Question: I am testing <URL>
It adds a submenu in a menu using , and as you can see on the jsfiddle.
For instance the html is:
'''
<nav>
<ul>
<li><a href="#" >Sec1</a></li>
<li><a href="#" >Sec2</a></li>
<li><a href="#" class="current">Sec3</a></li>
<li><a href="contacto.html" >Sec4</a></li>
<ul class="menu">
<li><a href="#" class="documents" data-icon="&#xe000">Documents</a></li>
<br>
<li><a href="#" class="messages" data-icon="&#xe001">Messages</a></li>
<br>
<li><a href="#" class="signout" data-icon="&#xe002">Sign Out</a></li>
</ul>
</ul>
</nav>
'''
the result is:

But there is an issue, I am adding the code to a <URL>, and Added the lines:
'''
<link rel="stylesheet" type="text/css" href="css/menu.css" />
<script type="text/javascript" src="js/jquery-1.9.0.min.js"></script>
<script type="text/javascript" src="js/menu.js"></script>
'''
to emulate those in jsfiddle. The html is:
'''
<!doctype html>
<head>
<title>Example</title>
<link rel="stylesheet" type="text/css" href="css/menu.css" />
<script type="text/javascript" src="js/jquery-1.9.0.min.js"></script>
<script type="text/javascript" src="js/menu.js"></script>
</head>
<body>
<nav>
<ul>
<li><a href="#" >Sec1</a></li>
<li><a href="#" >Sec2</a></li>
<li><a href="#" class="current">Sec3</a></li>
<li><a href="contacto.html" >Sec4</a></li>
<ul class="menu">
<li><a href="#" class="documents" data-icon="&#xe000">Documents</a></li>
<br>
<li><a href="#" class="messages" data-icon="&#xe001">Messages</a></li>
<br>
<li><a href="#" class="signout" data-icon="&#xe002">Sign Out</a></li>
</ul>
</ul>
</nav>
</body>
</html>
'''
So, as you can see the submenu is not working, what could be causing the glitch?
I am suspecting different issues:
1. Maybe the onDomReady property that wraps the code so it will run in onDomReady window event, if so How do I indicate that on code : $(document).ready(function() { //ADD ALL THE JS CODE IN menu.js });
2. The Normalized css, but that is suposed to make a reset....
3. Theres is an issue in the jquery 1.9.0, maybe the order the using js are placed...
What do you think?
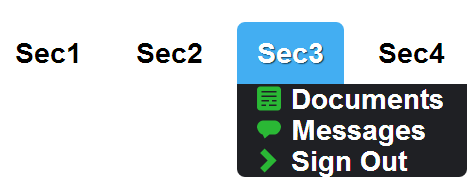
Answer: See the same fiddle here modified to work with what you want: <URL>
Its the exact same fiddle that you posted, just set to "" and JavaScript code wrapped in 'ready' function. This makes it work with the HTML you have posted.
'''
// jQuery(document).ready(function($) {
jQuery(function($) {
....
// your code
});
'''
So, as an answer, when you have jQuery loaded in 'head' tag of your 'html' document, you need to use '.ready()' API of jQuery and wrap all your code for any DOM manipulation in the 'ready' 'function'